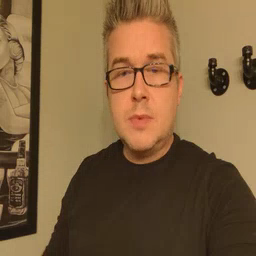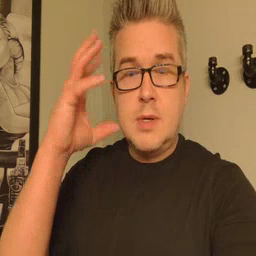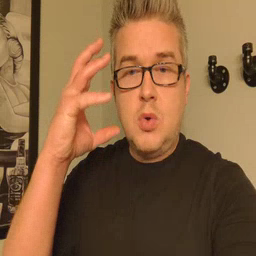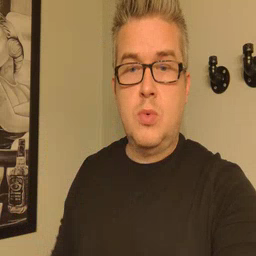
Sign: radio